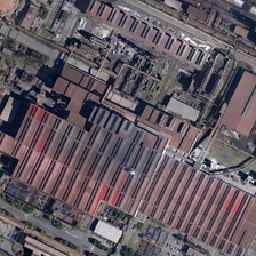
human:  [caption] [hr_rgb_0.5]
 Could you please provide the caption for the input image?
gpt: There are many red factories in the factory.

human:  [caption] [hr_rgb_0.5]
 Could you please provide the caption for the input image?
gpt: The factory has a large oil tank.

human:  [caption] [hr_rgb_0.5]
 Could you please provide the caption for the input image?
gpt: There are many red factories in the factory.

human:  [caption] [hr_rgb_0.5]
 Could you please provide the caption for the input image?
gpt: The factory has a large storage tank.

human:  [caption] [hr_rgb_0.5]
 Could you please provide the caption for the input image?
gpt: There are many red factories in the factory.